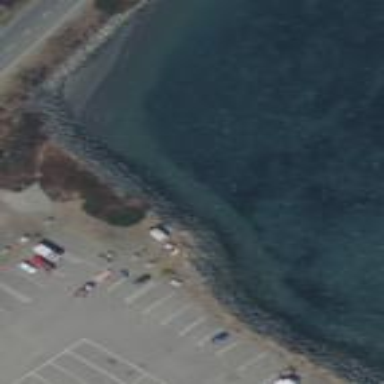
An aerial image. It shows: Breakwater structure.